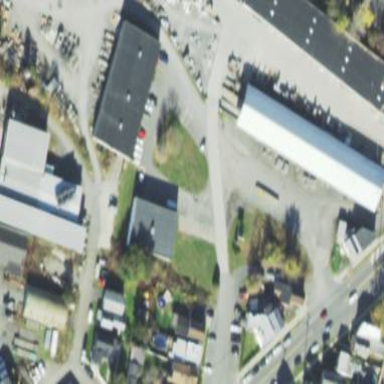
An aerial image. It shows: Commercial building with trade shop.